Interaction volume radius: 10 \u00c5
Interaction volume height: 35 \u00c5
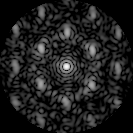
Disorder parameter: 0.5685